Question:
'''
How to get Strike Text Animation while we select edit option for the table view
and also when we swipe on a table row.We need to get this type of style before deleting!
'''
> Please help me out by providing suggestions and posts and it will be appreciable.
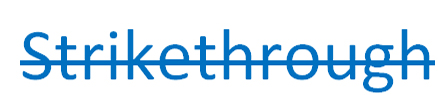
Answer: This <URL> has property to set text as strike through.
You could just switch it on and off based on table view editing state